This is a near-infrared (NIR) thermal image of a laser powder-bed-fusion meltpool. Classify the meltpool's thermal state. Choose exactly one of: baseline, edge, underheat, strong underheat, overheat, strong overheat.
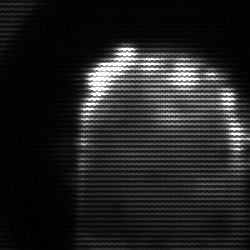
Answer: baseline